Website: bh-photo
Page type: account-selection
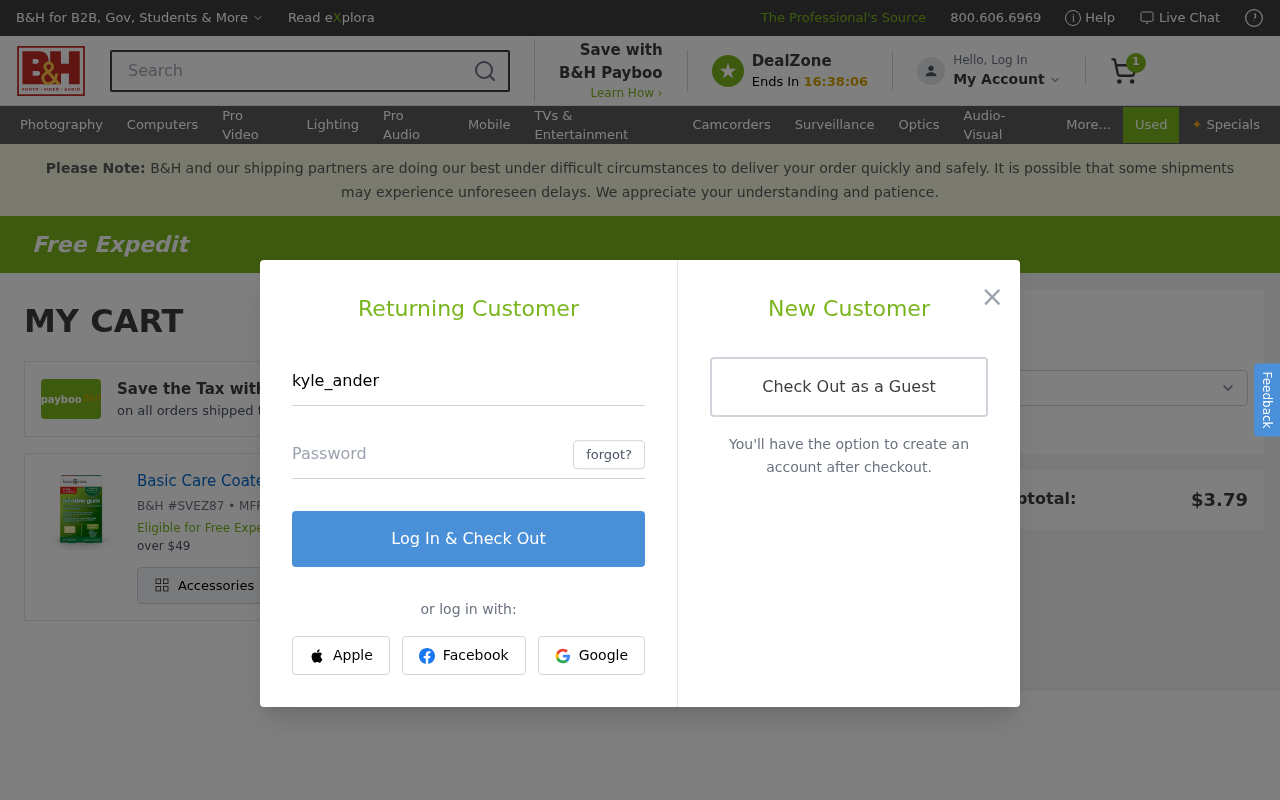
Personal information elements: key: PII_EMAIL
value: kyle_anderson@yahoo.com
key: PII_POSTCODE
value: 25296
Product elements: key: PRODUCT1_NAME
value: Basic Care Coated Nicotine Polacrilex Gum, 4 mg (nicotine), Mint Flavor, Stop Smoking Aid, 20 Count
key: PRODUCT1_QUANTITY
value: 1
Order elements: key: ORDER_NUM_ITEMS
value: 1
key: ORDER_SUBTOTAL
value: $3.79
Search elements: key: HEADER_SEARCH
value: Search
Other elements: key: BH_ITEM_NUMBER
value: SVEZ87
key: MFR_NUMBER
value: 40685X